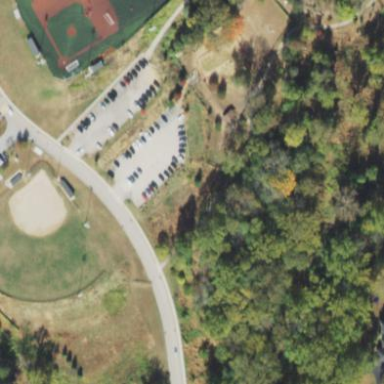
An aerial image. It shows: Fenced park area.